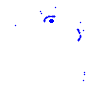
Particle: pion